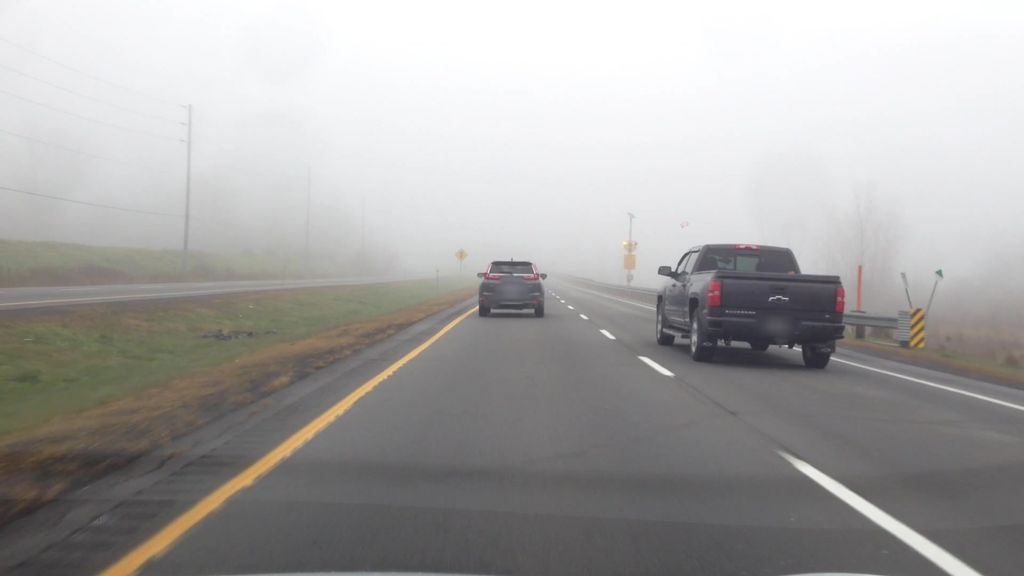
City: ottawa-gatineau